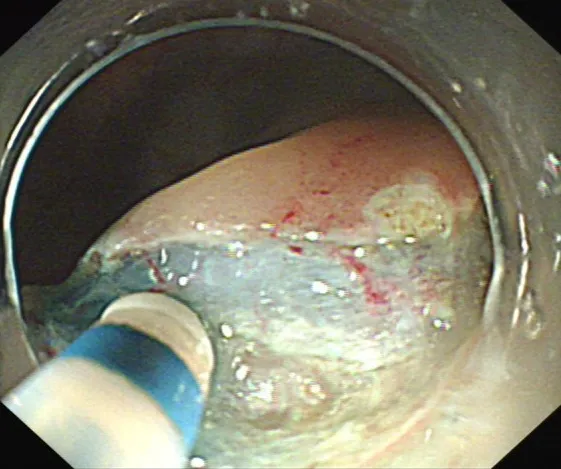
Incision after submucosal injection.
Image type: medical_photograph (other_medical_photograph)